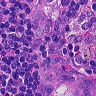
Metastatic tissue present: yes